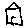
Label: house